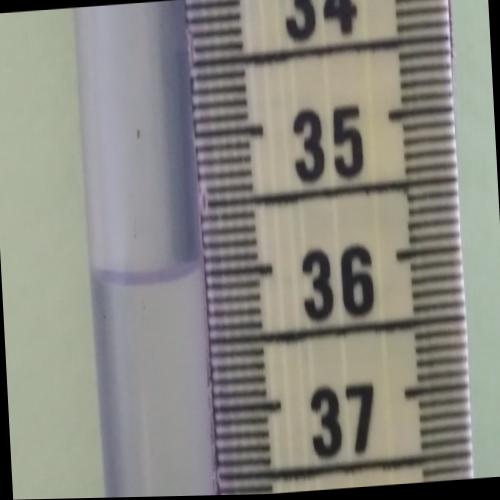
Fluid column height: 36.0 cm